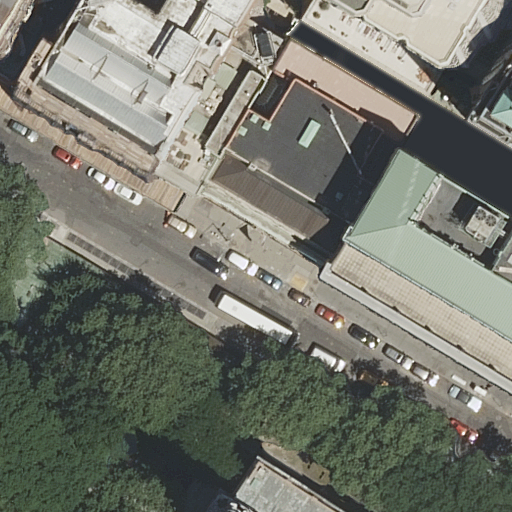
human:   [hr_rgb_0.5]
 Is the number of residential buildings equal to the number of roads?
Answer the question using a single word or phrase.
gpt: no

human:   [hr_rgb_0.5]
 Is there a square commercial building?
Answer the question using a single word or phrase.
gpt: no

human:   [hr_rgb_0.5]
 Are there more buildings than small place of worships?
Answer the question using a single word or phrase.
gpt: yes

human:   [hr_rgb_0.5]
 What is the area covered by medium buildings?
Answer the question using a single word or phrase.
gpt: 998m2

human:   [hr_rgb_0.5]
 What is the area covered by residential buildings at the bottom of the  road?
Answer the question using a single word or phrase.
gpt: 0m2

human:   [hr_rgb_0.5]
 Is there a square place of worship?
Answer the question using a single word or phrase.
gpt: no

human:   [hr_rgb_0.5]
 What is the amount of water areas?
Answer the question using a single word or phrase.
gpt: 0

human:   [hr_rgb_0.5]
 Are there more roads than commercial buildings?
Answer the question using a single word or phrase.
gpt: yes

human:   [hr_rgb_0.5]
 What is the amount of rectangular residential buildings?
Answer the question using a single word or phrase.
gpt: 4

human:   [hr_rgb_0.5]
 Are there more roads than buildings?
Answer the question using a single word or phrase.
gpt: no

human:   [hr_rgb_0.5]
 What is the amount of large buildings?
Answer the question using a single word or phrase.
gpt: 3

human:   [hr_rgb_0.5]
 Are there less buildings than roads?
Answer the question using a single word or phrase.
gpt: no

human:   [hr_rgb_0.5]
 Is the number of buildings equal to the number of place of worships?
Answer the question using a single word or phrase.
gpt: no

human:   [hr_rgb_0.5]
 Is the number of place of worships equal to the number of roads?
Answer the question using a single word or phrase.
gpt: yes

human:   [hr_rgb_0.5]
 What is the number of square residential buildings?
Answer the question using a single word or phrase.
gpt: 0

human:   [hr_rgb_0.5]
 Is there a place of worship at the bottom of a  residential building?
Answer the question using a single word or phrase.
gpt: yes

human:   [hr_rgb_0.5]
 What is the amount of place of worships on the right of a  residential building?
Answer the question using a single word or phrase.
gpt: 1

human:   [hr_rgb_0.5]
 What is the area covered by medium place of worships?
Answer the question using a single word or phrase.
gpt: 0m2

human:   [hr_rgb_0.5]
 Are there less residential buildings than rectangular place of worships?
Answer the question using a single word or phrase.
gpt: no

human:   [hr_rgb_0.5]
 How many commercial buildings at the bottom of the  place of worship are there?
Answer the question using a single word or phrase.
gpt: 0

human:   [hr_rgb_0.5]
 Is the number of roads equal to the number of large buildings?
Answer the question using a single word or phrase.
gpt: no

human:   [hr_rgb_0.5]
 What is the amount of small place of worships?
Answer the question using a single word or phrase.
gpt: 0

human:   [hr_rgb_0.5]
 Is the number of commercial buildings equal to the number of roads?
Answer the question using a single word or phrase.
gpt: no

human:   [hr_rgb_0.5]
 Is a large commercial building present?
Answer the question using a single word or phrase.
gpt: no

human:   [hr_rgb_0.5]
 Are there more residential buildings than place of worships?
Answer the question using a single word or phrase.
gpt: yes

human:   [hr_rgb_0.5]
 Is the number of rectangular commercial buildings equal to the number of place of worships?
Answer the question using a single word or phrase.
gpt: no

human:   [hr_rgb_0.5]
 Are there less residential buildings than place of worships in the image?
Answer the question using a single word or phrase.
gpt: no

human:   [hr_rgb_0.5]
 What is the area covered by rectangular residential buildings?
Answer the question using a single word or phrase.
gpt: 875m2

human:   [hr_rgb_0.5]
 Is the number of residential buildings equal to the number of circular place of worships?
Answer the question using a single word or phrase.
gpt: no

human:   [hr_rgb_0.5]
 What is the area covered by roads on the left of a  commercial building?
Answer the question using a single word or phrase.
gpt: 0m2

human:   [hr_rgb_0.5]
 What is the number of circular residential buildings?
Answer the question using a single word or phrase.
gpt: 0

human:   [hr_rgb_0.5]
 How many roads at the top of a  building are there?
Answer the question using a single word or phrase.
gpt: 1

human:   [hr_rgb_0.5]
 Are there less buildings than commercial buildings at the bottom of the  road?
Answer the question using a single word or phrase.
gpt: no

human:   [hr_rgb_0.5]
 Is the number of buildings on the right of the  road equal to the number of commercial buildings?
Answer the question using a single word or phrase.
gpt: no

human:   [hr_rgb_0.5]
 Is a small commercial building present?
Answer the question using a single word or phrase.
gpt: no

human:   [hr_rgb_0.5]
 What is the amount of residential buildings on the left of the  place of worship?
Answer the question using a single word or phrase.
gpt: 4